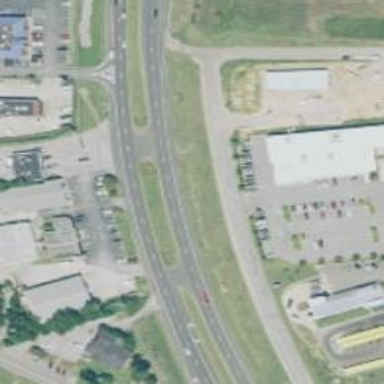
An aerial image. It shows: Primary highway.